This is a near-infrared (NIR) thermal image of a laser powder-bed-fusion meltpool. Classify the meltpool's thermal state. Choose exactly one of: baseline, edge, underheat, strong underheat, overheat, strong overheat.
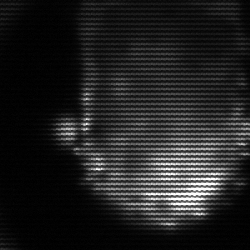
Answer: baseline